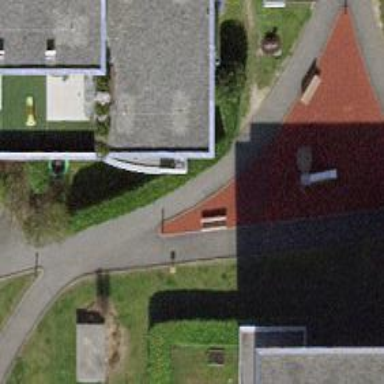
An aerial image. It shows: Playground area for leisure land.